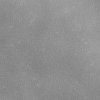
Atmospheric dust classification: dusty